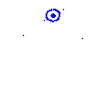
Particle: electron